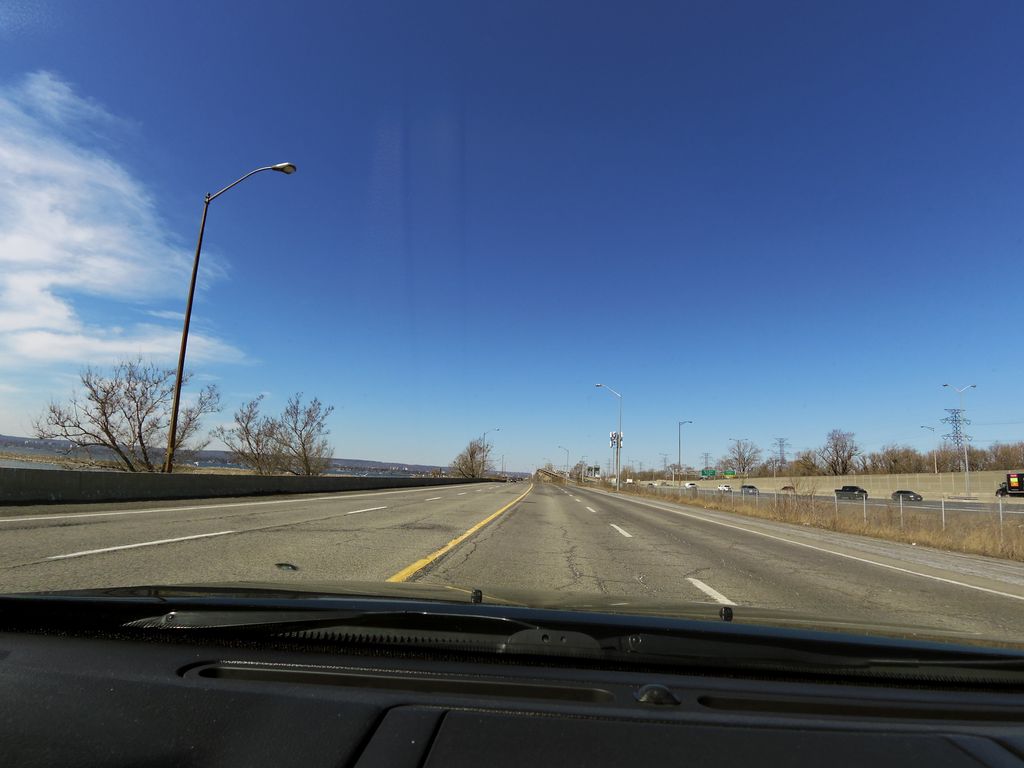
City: hamilton